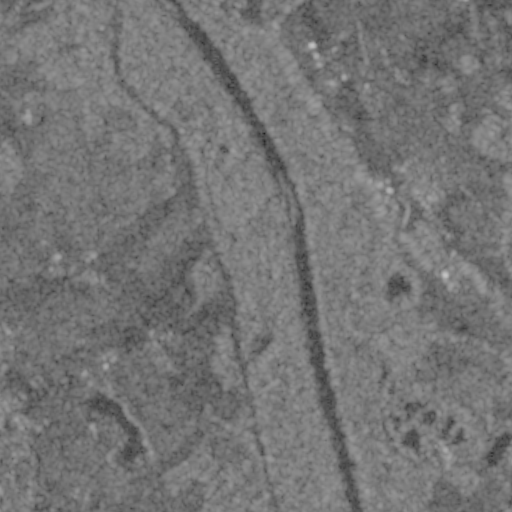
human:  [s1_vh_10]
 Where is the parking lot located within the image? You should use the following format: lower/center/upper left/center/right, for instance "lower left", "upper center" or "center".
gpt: The parking lot is located in the right of the image.
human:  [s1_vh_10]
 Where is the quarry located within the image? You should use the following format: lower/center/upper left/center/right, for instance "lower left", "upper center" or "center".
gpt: The quarry is located in the lower right of the image.
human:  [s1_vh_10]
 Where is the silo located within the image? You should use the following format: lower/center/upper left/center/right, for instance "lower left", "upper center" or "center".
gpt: The silo is located in the lower right of the image.
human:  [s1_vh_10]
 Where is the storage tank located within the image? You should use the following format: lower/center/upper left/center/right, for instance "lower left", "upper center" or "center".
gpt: The storage tank is located in the lower left of the image.
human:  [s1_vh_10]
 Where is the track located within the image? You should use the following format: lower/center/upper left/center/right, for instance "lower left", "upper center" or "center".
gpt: The track is located in the lower left of the image.
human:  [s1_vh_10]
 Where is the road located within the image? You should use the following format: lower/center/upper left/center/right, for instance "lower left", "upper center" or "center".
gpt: There is no road in the image.

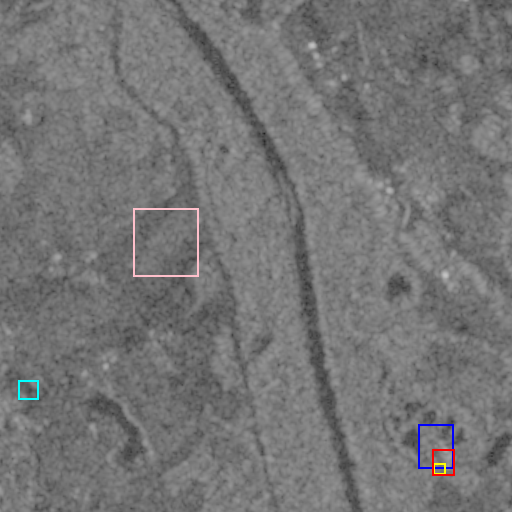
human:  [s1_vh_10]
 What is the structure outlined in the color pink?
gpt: The structure outlined in pink is a crop field.
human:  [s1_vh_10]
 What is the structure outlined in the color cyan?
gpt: The structure outlined in cyan is a park.
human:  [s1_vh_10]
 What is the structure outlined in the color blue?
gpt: The structure outlined in blue is a quarry.
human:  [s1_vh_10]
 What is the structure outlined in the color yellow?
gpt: The structure outlined in yellow is a silo.
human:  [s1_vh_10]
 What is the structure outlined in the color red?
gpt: The structure outlined in red is a wastewater plant.
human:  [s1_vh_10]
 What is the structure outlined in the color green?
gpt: There is no green outline.